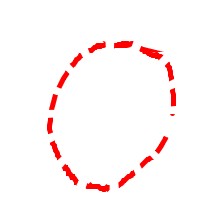
Shape: circle